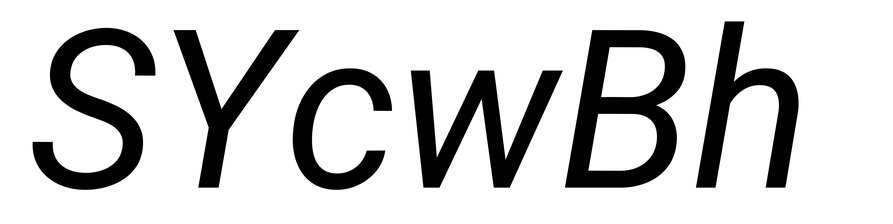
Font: Roboto-Italic_Italic